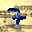
Label: 7